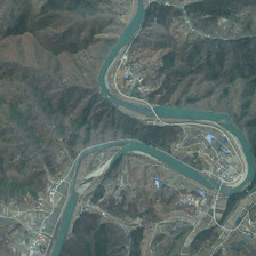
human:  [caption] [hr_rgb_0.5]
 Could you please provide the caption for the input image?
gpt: there is a river in the continuous moutain which has some flats nearby .

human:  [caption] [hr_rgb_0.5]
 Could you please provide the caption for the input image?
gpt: There is a winding river in the mountains, with buildings and roads lined up.

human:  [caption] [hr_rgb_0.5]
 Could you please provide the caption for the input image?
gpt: There is a winding river in the mountains, along which there are buildings and roads.

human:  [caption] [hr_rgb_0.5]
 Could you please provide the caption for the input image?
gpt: this ia a sharply curved green river across these mountains with several houses on its banks .

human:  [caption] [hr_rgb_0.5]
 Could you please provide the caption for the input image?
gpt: between the mountains there is a winding river with buildings and roads built long.